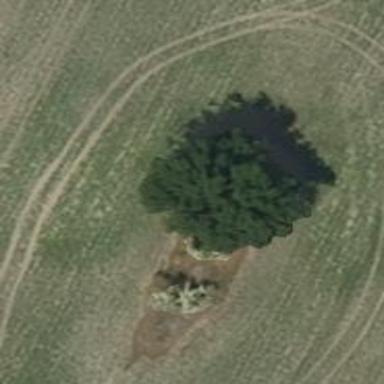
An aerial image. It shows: Broadleaved evergreen tree in its natural setting.